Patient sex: M
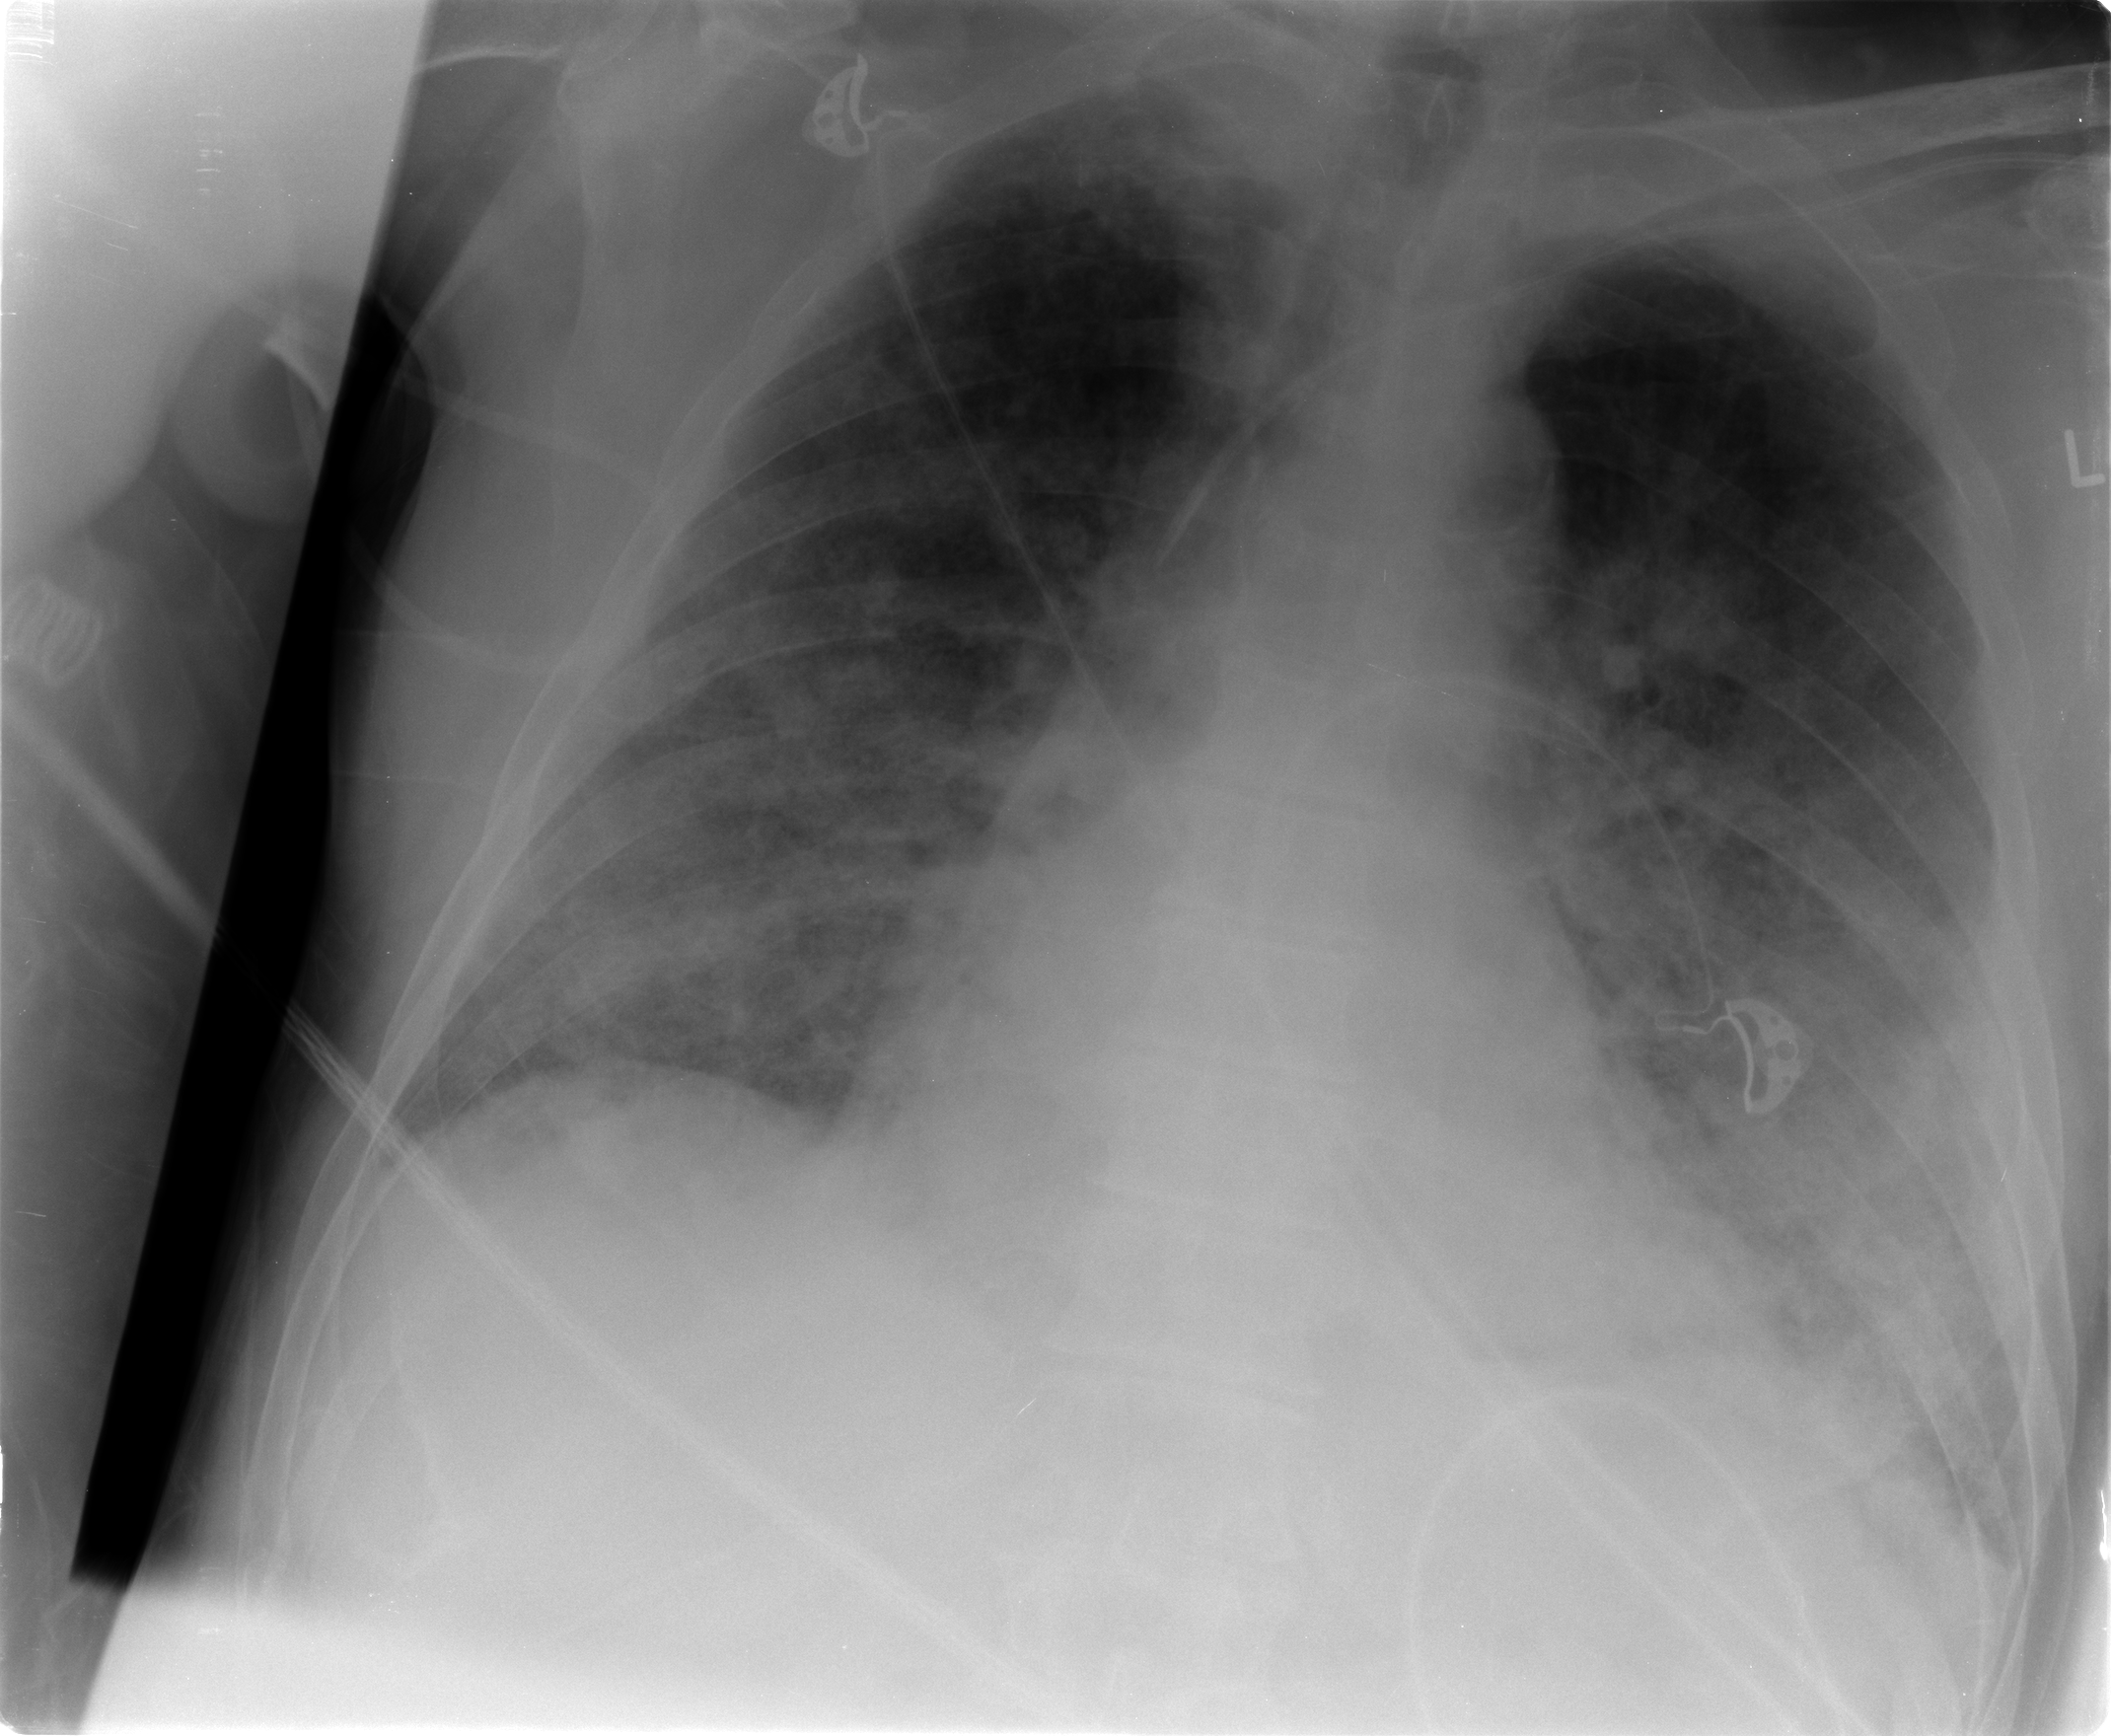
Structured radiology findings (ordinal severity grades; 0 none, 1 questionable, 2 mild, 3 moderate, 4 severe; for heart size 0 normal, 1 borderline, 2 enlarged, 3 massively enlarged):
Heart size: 2
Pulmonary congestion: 3
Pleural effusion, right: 0
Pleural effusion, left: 0
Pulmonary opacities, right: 3
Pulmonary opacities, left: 3
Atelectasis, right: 3
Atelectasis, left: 3